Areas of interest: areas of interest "Fangzhuang Sports Park"
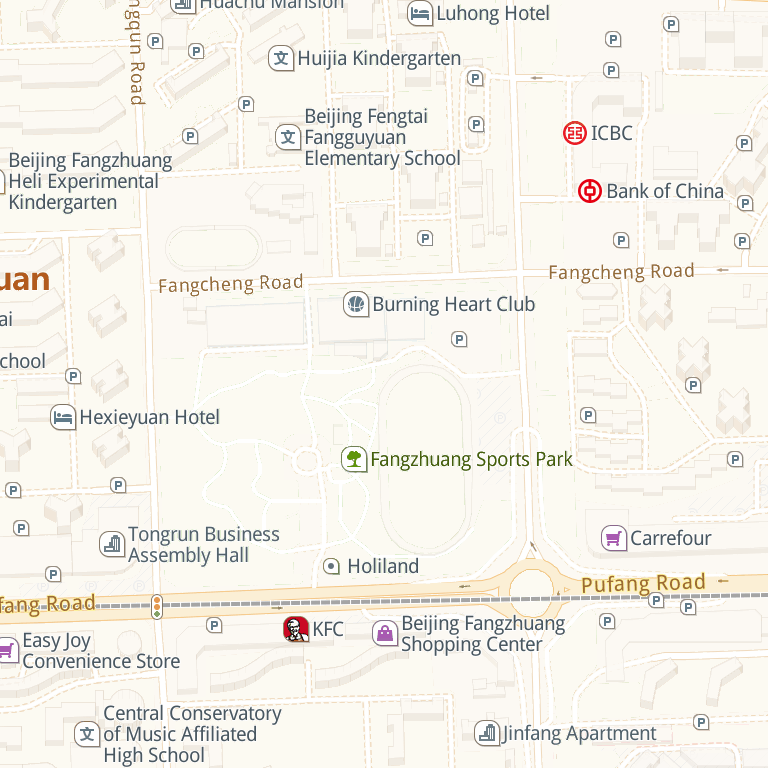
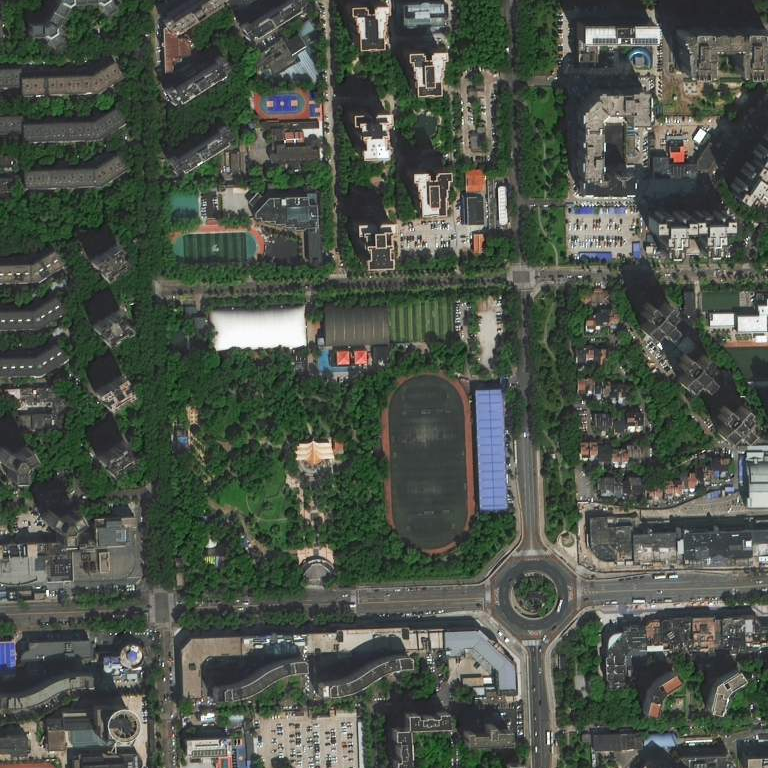